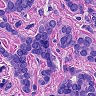
Metastatic tissue present: yes